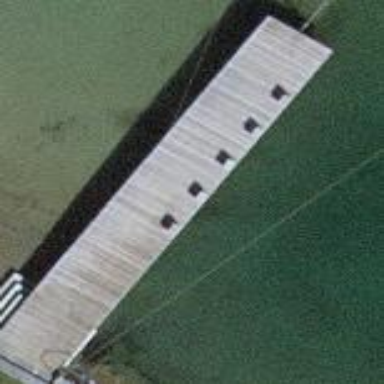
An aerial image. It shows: Bridge supported by piers.